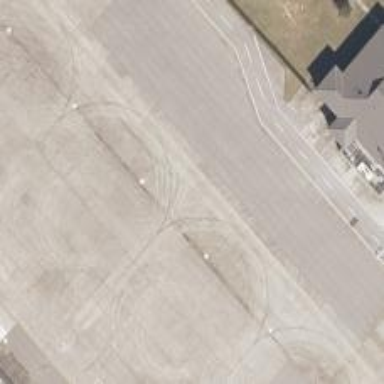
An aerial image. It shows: View of taxiway at the airport.